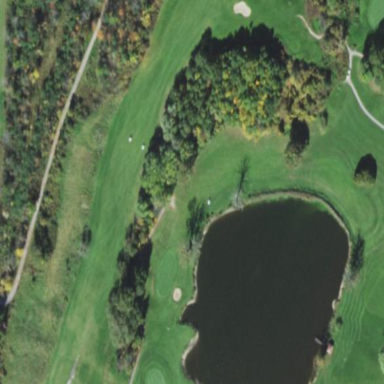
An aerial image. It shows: Scenic golf fairway.